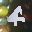
Label: 4